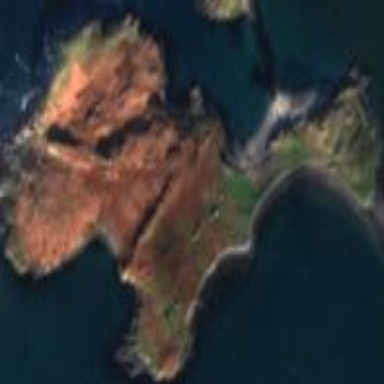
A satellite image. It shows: Island with natural coastline.